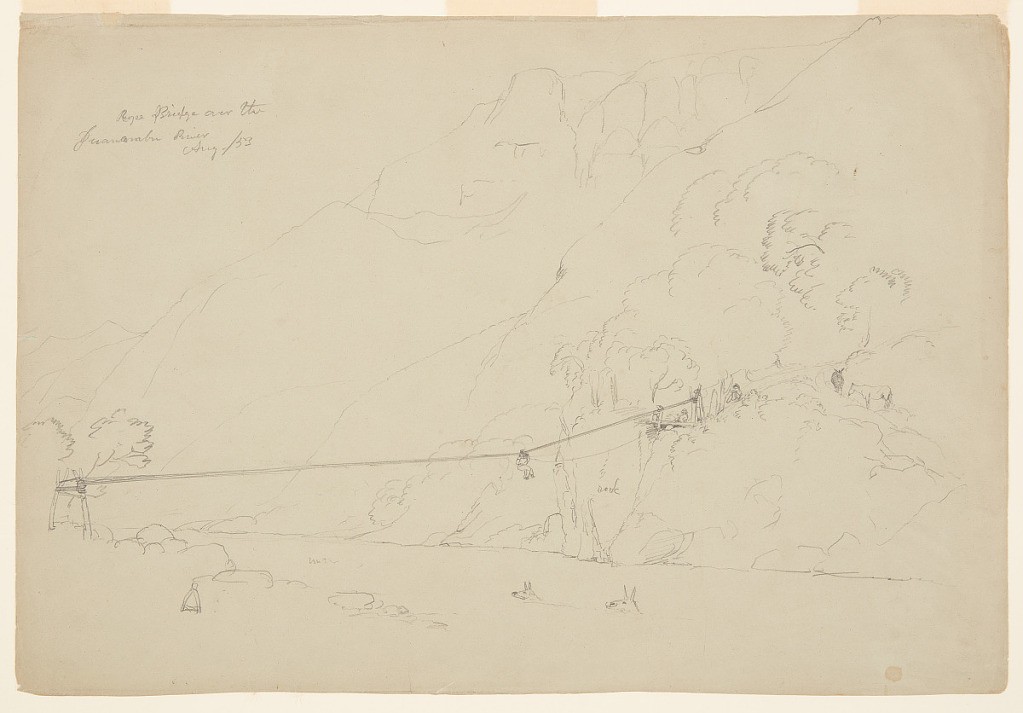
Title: Rope Bridge over the Juanambu River, Colombia
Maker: Frederic Edwin Church, American, 1826–1900
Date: August 1853
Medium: Graphite on gray-green wove paper
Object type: Drawing
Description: Landscape sketch showing a view of a rope bridge in use over the Juanambu River in Colombia. At center, one figure rappels down the single-rope bridge in a seated position. The fixed rope is prominently visible descending from the far side of the river, at center right, to the near side, at lower left. The loose rope used to secure the rider is visible hanging below the fixed rope. Across the bridge, a wood loading platform is built into the steep riverbank, where four men wearing large, brimmed caps stand and sit. Beside them at right, two donkeys graze on the rugged terrain. At lower center, the heads of two other donkeys are visible as they swim across the river, which extends from the foreground to the middle distance. In the foreground at lower left, the bridge is anchored on a pair of posts. In the background at upper center, the rugged, rocky ridge of a nearby mountain looms over the scene, while another steep mountainside rises from the opposite riverbank at right.

Verso: Unfinished sketch of the same recto scene, showing just the single rope bridge and an outline of the mountain behind it.